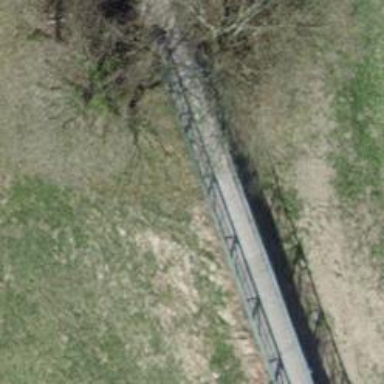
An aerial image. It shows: Track road on bridge.